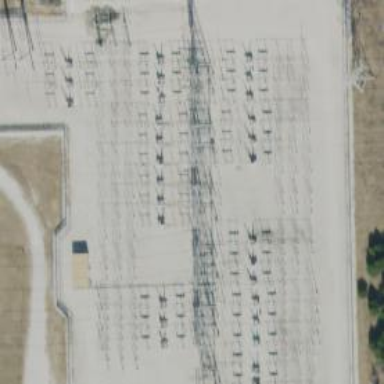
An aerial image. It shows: Switch used for power control.